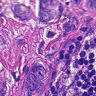
Metastatic tissue present: yes